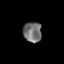
Tissue: skin
Cell type: Epithelial cells
Senescence score: 0.2592
Nuclear area (px): 369
Mean DAPI intensity: 111.612